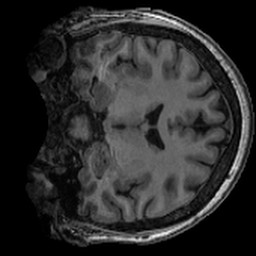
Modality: T1w
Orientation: coronal
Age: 50
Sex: female
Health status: ill
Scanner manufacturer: ge
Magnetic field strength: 3 T
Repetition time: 0.008164 s
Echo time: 0.003184 s